Question: I am creating a table in HTML and trying to assign the cells a border. Here is how it appears.

See that weird border in 2nd row, last cell. That's the problem I am having.
'''
<table class="info">
<tbody>
<tr>
<td>Some text</td>
<td>Some text</td>
<td>Some text</td>
<td>Some text</td>
</tr>
<tr>
<td><span>0</span></td>
<td><span>0</span></td>
<td><span>0</span></td>
<td><span>0</span></td>
</tr>
<tr>
<td>Some text</td>
<td>Some text</td>
<td>Some text</td>
<td>Some text</td>
</tr>
<tr>
<td><span>0</span></td>
<td><span>0</span></td>
<td><span>0</span></td>
<td><span>0</span></td>
</tr>
<tr>
<td>Some text</td>
<td>Some text</td>
</tr>
<tr>
<td><span>0</span></td>
<td><span>0</span></td>
</tr>
</tbody>
</table>
'''
Here's my css....
'''
table.info {
width: 100%;
text-align: center;
}
table.info td {
background: #fff;
border: 2px solid #ccc;
text-align: center;
}
'''
What am I doing wrong over here?
UPDATE - I checked the css being inherited and I found this...
'''
table {
border-collapse:collapse;
border-spacing:0;
}
'''
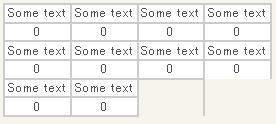
Answer: Maybe this will help:
(HTML)
'''
<table class="info">
<tbody>
<tr>
<td>Some text</td>
<td>Some text</td>
<td>Some text</td>
<td>Some text</td>
</tr>
<tr>
<td><span>0</span></td>
<td><span>0</span></td>
<td><span>0</span></td>
<td><span>0</span></td>
</tr>
<tr>
<td>Some text</td>
<td>Some text</td>
<td>Some text</td>
<td>Some text</td>
</tr>
<tr>
<td><span>0</span></td>
<td><span>0</span></td>
<td><span>0</span></td>
<td><span>0</span></td>
</tr>
<tr>
<td>Some text</td>
<td>Some text</td>
<td colspan="2" class="empty">&nbsp;</td>
</tr>
<tr>
<td><span>0</span></td>
<td><span>0</span></td>
<td colspan="2" class="empty">&nbsp;</td>
</tr>
</tbody>
'''
(CSS)
'''
table.info {
width: 100%;
text-align: center;
}
table.info td {
background: #fff;
border: 2px solid #ccc;
text-align: center;
}
table.info .empty {
border:none;
}
'''